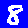
Digit: 8